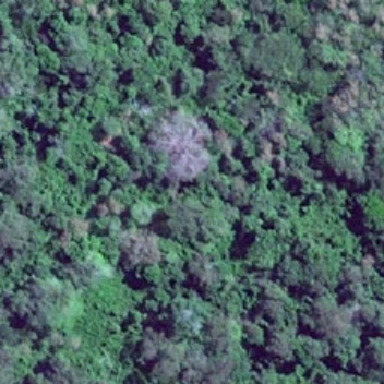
This forest is yellowish green .